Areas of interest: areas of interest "Botanical Garden"
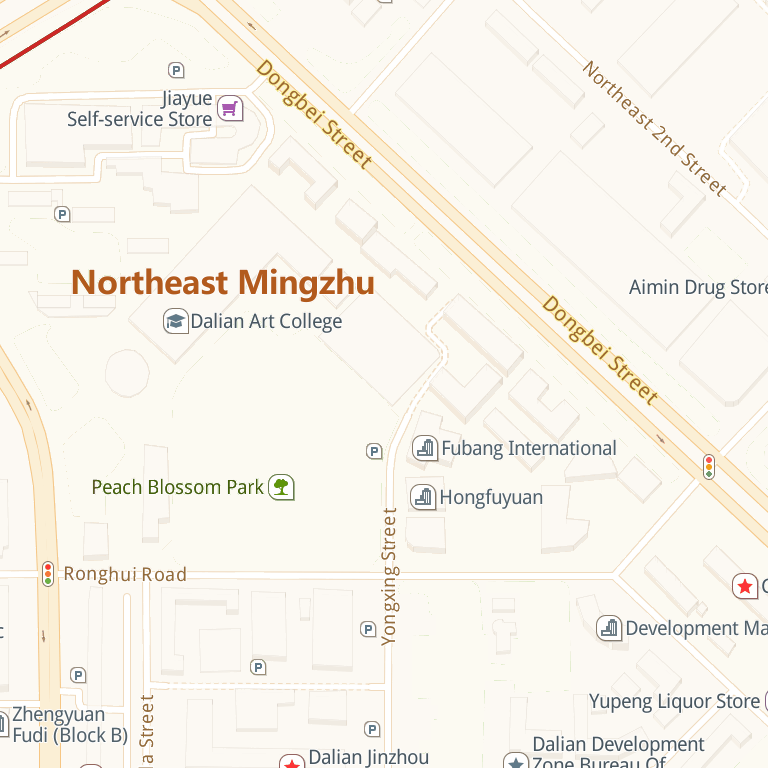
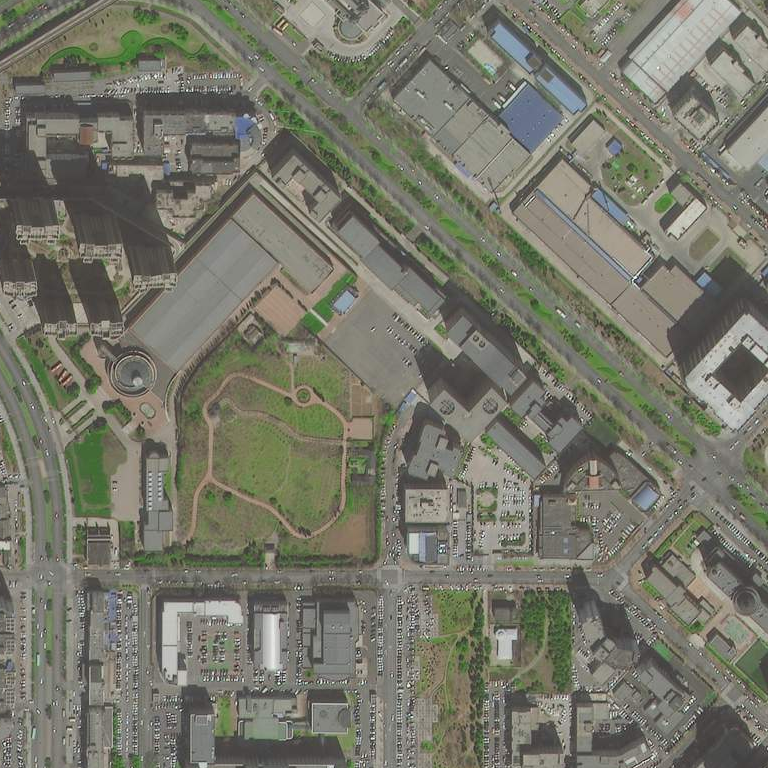